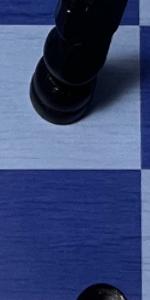
Label: Empty